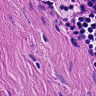
Metastatic tissue present: no